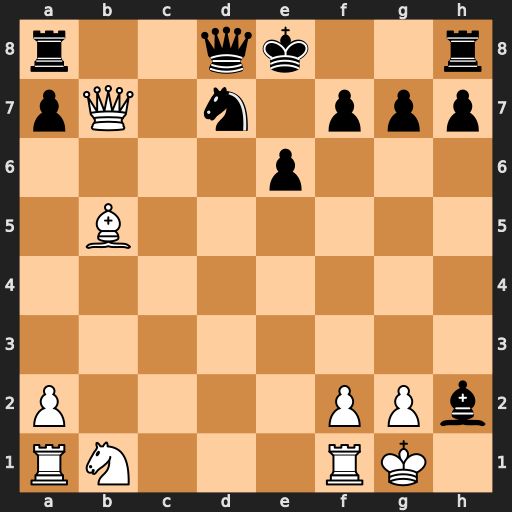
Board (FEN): r2qk2r/pQ1n1ppp/4p3/1B6/8/8/P4PPb/RN3RK1
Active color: w
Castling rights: kq
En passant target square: -
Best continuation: Kxh2 Qb8+ Qxb8+